Question: I try to put an icon on the toggle button by using SpannableString. and working on API17 but not on API21.

As you can see, It's work on Button and TextView for API17 but work on TextView only on API21 (The 'Z' is not replace by icon).
'''
private SpannableStringBuilder createSpanIcon(int rid, String name){
Drawable d = getActivity().getResources().getDrawable(rid);
d.setBounds(0,0,20,20);
ImageSpan imageSpan = new ImageSpan(d, DynamicDrawableSpan.ALIGN_BASELINE);
SpannableStringBuilder builder = new SpannableStringBuilder();
builder.append("Z
")
.append(name)
.setSpan(imageSpan, 0, 1, Spanned.SPAN_EXCLUSIVE_EXCLUSIVE);
/* This give same result
builder.append("Z", imageSpan, Spanned.SPAN_EXCLUSIVE_EXCLUSIVE)
.append("RED", new ForegroundColorSpan(Color.RED), Spanned.SPAN_EXCLUSIVE_EXCLUSIVE)
.append("
" + name);
*/
return builder;
}
'''
and
'''
Button btn = (Button)v.findViewById(R.id.myButton);
SpannableStringBuilder _test = createSpanIcon(R.drawable.tc_g, "Click Me!" );
btn.setText( _test );
TextView txt = (TextView)v.findViewById(R.id.myText);
SpannableStringBuilder _test2 = createSpanIcon(R.drawable.tc_g, "I'm text" );
txt.setText( _test2 );
'''
Note: I dont want to use 'setCompoundDrawablesWithIntrinsicBounds', be cause I'm gonna put the icons on 'ToggleButton' so 'setTextOn' and 'setTextOff' will swap icons for me.
Anyone have an Idea why? and any work around?
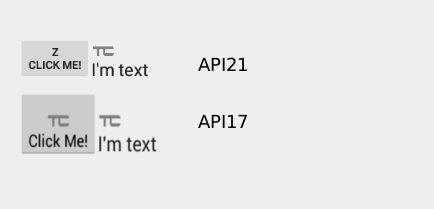
Answer: You can work around this issue by disabling 'allCaps' mode, which is 'true' by default for Material-styled buttons.
From code,
'''
txt.setAllCaps(false);
'''
From XML,
'''
<Button
...
android:textAllCaps="false" />
'''